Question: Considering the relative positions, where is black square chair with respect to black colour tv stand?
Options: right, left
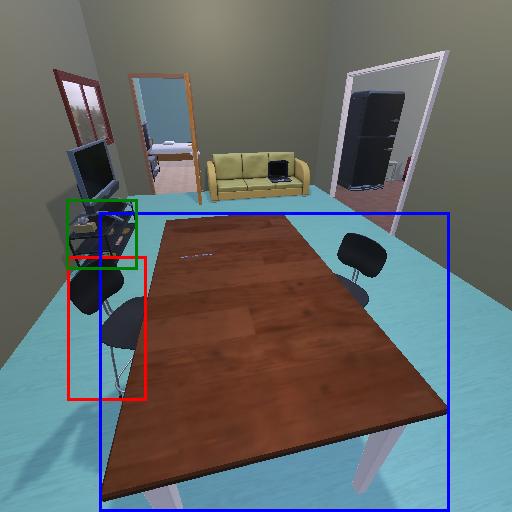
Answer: right